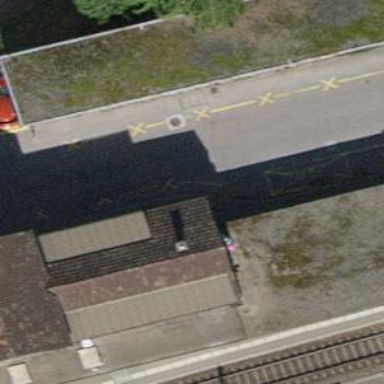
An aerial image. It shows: Platform for public transport with shelter.